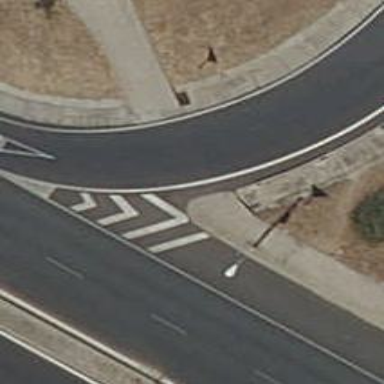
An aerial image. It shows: Raised kerb.